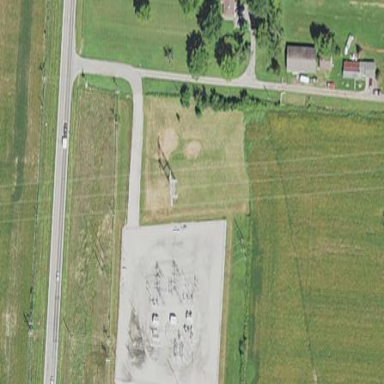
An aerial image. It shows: Power substation enclosed by fence.